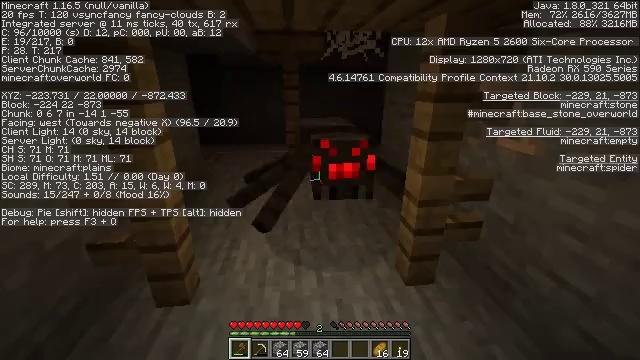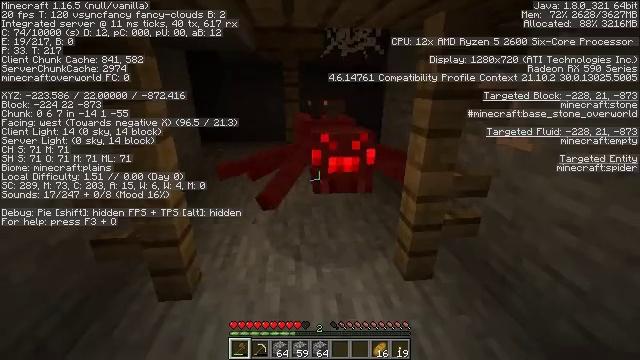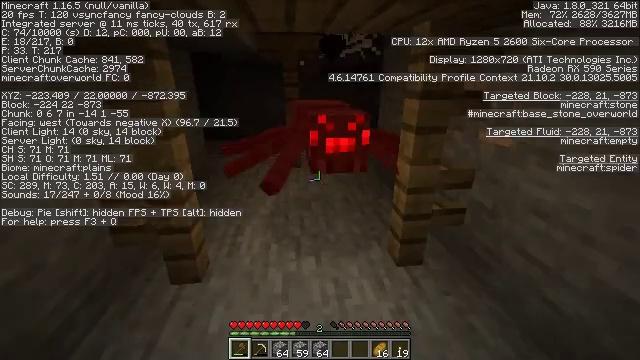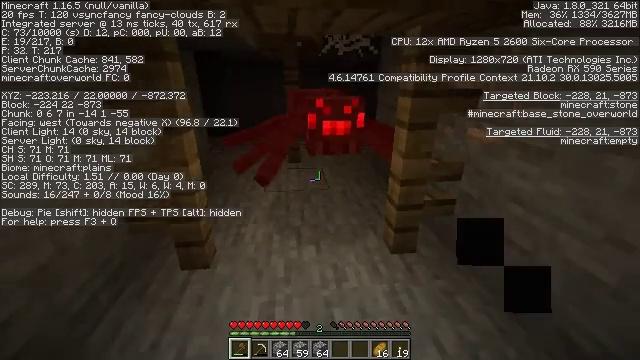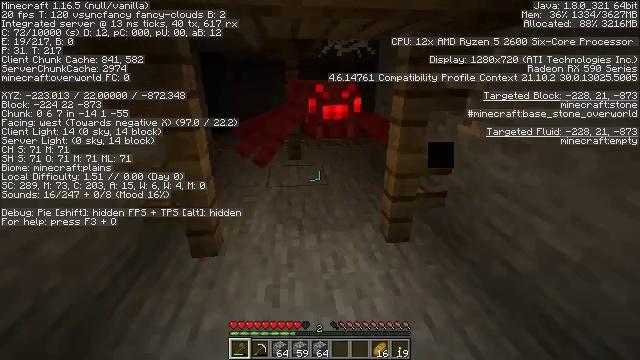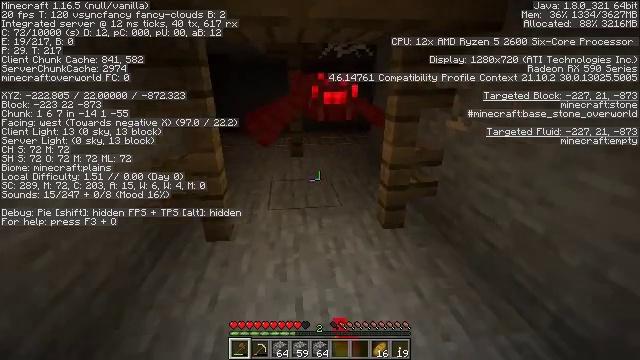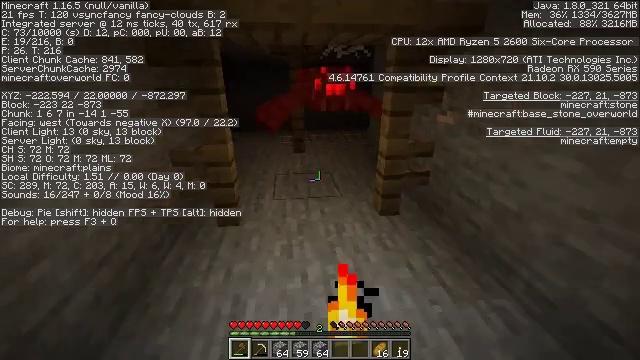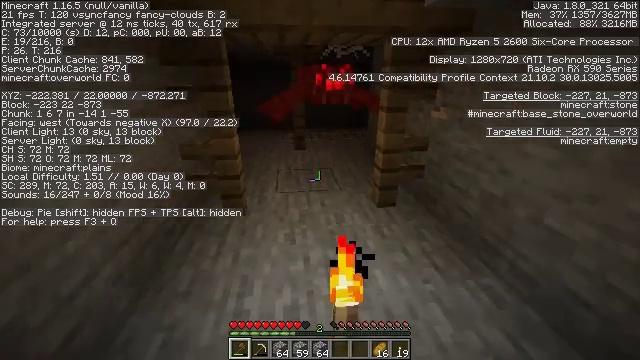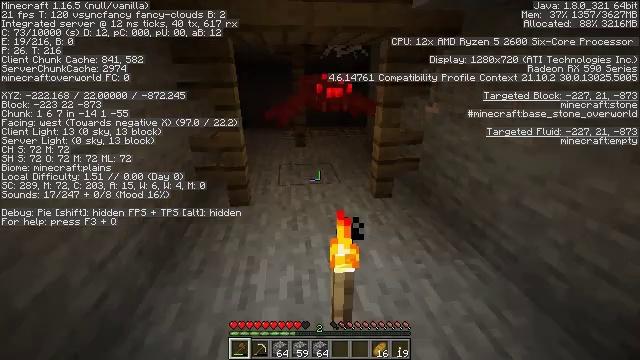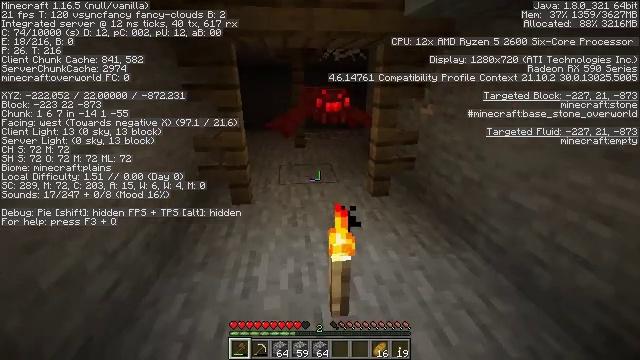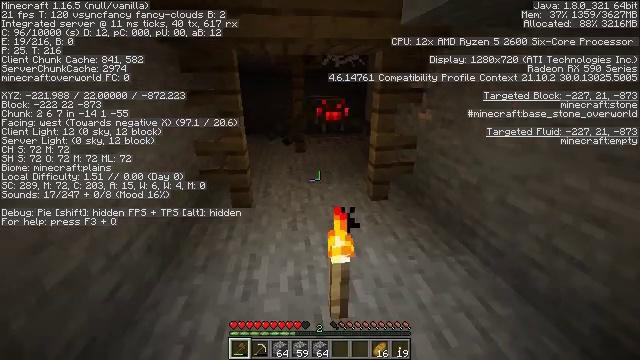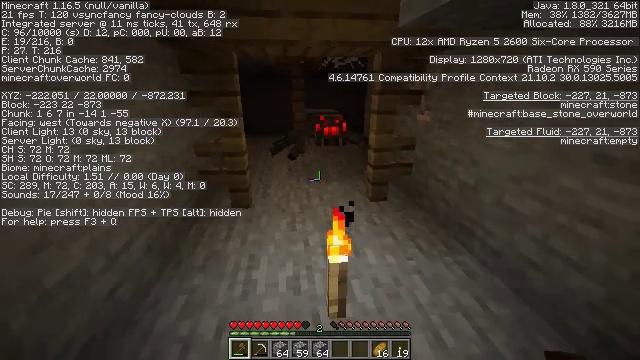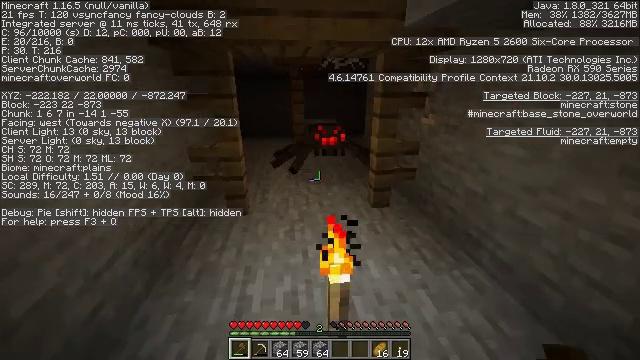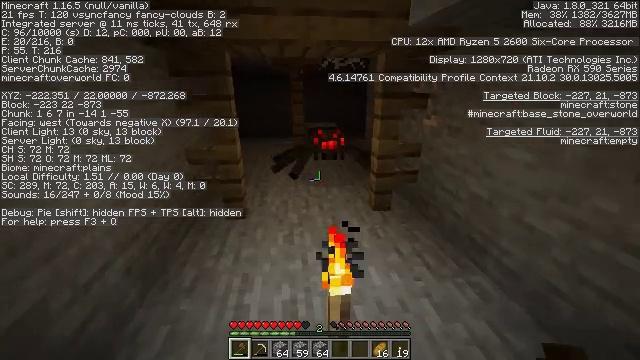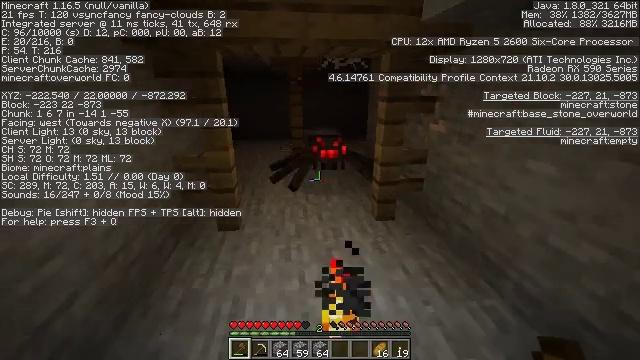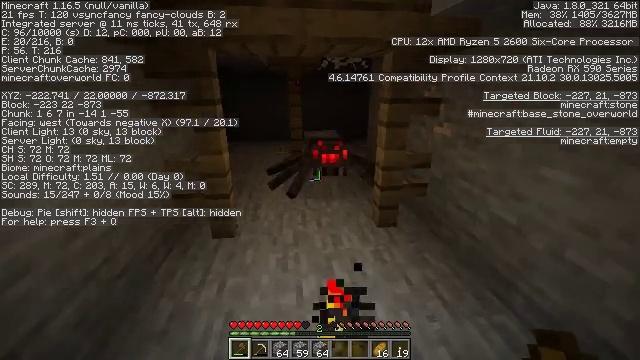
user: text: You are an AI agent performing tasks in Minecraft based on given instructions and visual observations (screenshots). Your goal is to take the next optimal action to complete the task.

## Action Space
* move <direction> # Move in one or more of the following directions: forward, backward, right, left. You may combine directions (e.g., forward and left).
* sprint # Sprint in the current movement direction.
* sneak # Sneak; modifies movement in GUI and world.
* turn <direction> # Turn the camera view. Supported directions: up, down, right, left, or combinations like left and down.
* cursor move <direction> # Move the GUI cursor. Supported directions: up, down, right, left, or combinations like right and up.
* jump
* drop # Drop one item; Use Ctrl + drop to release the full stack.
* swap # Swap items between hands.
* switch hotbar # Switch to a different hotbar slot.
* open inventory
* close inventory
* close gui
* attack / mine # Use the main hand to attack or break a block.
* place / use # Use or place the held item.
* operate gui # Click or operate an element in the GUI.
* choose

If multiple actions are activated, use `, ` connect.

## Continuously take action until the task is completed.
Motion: motion action
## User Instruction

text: Kill the spider.
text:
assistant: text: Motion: move back
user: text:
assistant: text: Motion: move back
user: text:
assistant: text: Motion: move back
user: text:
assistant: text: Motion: move back
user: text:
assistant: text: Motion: move back
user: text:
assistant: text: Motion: move back
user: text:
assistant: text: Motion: move back
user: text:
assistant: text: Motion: move back
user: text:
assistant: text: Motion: no_op
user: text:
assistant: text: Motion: turn up
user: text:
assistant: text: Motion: move forward
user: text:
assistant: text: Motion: move forward
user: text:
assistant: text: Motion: move forward
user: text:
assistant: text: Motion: move forward
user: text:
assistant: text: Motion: move forward
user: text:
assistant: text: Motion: move forward
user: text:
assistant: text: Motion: move forward
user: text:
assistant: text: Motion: move forward, attack / mine
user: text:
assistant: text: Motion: move forward, attack / mine
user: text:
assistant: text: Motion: attack / mine
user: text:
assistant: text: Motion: no_op
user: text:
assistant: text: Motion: no_op
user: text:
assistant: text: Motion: no_op